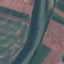
Label: River